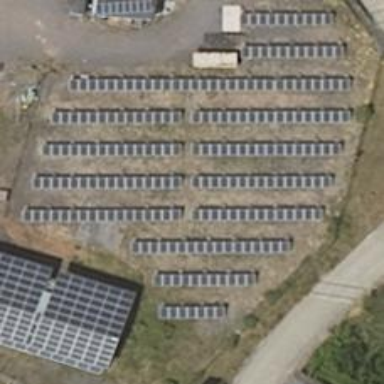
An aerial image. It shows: Solar power generator using photovoltaic panels.